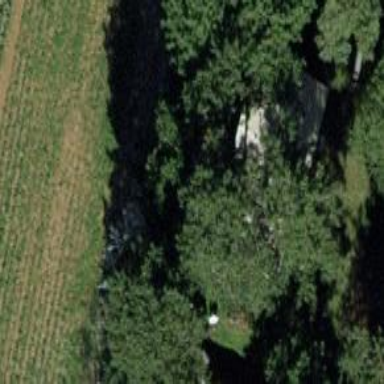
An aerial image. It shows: Tree with mixed leaves.